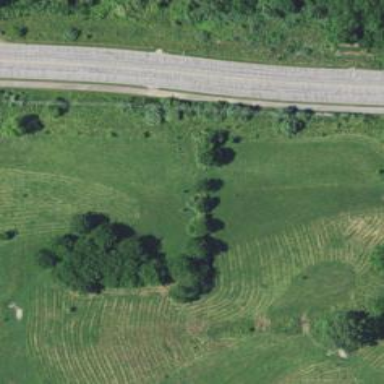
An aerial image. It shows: Disc golf hole.